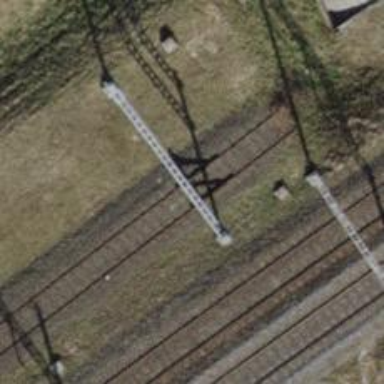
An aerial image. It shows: Railway buffer stop.